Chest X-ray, PA view. Patient: 30 years old, sex M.
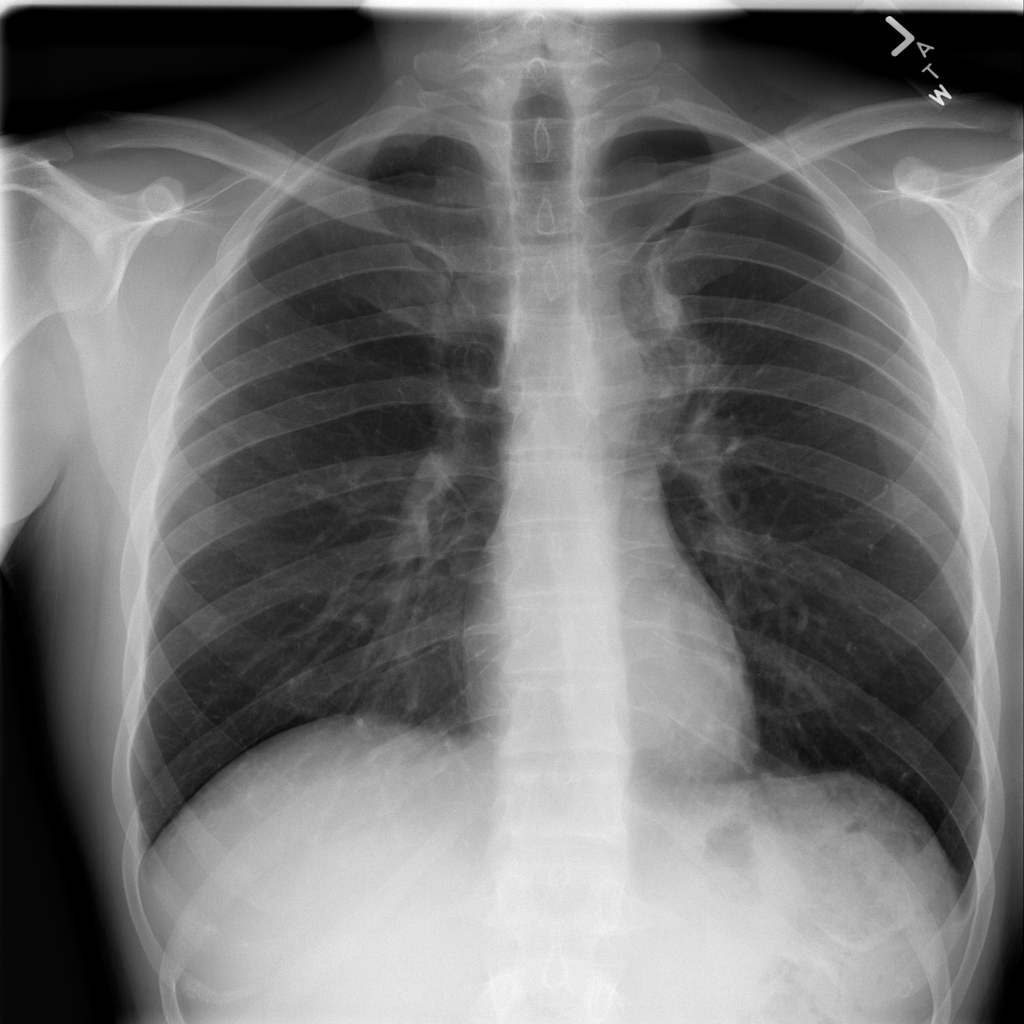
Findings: Pneumothorax